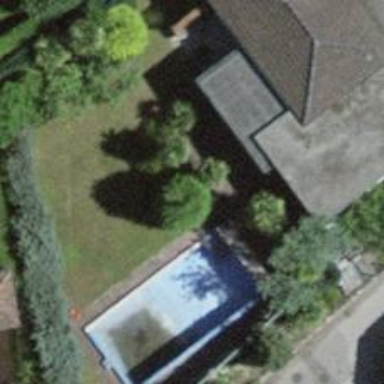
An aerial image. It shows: Swimming pool located in leisure land.